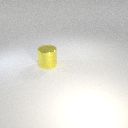
large yellow metal cylinder